Field crop: maize
Growth stage: 2
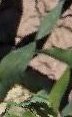
Species: maize